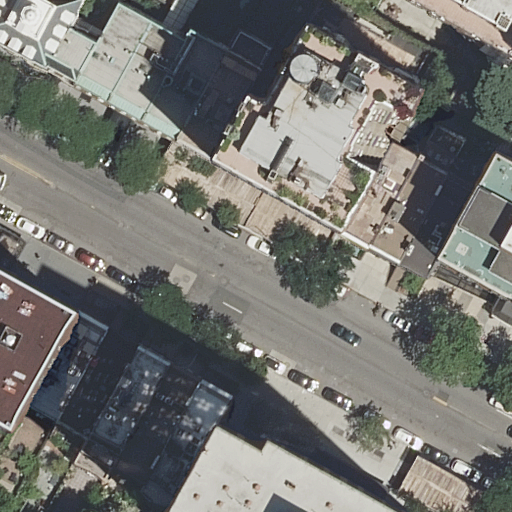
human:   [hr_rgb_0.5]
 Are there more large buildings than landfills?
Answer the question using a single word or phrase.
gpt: yes

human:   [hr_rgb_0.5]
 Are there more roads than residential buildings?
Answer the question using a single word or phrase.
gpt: no

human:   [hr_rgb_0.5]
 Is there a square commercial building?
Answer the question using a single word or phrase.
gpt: no

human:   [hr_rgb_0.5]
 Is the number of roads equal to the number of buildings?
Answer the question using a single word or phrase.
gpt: no

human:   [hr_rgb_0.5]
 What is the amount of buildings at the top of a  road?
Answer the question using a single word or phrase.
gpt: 10

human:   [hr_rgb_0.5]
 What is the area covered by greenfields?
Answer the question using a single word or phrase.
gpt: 0m2

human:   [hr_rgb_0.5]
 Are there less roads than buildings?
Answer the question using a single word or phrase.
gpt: yes

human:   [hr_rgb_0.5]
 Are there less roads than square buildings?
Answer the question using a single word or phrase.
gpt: no

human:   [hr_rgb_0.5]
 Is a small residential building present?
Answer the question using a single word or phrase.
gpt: yes

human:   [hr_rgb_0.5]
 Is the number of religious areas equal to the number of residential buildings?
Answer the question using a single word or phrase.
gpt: no

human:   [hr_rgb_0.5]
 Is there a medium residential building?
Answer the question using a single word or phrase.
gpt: yes

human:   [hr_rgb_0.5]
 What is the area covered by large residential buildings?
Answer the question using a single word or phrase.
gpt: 544m2

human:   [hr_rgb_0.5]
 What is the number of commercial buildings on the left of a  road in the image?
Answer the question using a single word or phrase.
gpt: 0

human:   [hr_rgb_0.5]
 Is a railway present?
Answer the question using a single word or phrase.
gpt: no

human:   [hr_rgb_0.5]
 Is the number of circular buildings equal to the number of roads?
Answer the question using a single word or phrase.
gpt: no

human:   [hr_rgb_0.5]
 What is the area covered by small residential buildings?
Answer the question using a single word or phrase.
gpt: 2m2

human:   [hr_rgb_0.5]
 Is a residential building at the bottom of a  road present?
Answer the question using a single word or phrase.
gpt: yes

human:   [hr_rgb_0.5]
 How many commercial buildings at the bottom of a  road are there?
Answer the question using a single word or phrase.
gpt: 0

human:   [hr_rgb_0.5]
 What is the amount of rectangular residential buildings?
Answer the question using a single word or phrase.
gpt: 11

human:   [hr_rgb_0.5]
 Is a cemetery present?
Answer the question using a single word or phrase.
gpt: no

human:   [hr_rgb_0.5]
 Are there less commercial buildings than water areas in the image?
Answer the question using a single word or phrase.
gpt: no

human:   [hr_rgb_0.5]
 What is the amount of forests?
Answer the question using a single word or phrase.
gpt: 0

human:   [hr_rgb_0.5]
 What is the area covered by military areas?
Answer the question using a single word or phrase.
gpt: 0m2

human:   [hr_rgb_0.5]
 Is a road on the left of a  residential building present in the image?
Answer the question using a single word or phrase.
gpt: yes

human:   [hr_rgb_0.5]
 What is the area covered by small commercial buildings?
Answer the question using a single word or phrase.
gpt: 0m2

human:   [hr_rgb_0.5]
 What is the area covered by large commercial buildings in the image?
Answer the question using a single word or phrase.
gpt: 0m2

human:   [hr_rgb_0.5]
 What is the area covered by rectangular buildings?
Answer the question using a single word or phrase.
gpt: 2562m2

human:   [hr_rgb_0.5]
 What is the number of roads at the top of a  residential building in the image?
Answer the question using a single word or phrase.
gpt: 2

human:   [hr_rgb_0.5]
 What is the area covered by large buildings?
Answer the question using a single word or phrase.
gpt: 544m2

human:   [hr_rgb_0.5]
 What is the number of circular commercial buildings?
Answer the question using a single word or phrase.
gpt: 0

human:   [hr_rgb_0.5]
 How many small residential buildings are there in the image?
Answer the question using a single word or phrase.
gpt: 1

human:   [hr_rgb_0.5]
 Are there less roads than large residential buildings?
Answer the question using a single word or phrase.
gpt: no

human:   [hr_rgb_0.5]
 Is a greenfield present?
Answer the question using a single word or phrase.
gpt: no

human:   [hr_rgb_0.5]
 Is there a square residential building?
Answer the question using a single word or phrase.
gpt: no

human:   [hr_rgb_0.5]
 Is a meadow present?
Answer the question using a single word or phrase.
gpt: no

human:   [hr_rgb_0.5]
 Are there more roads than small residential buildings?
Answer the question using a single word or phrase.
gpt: yes